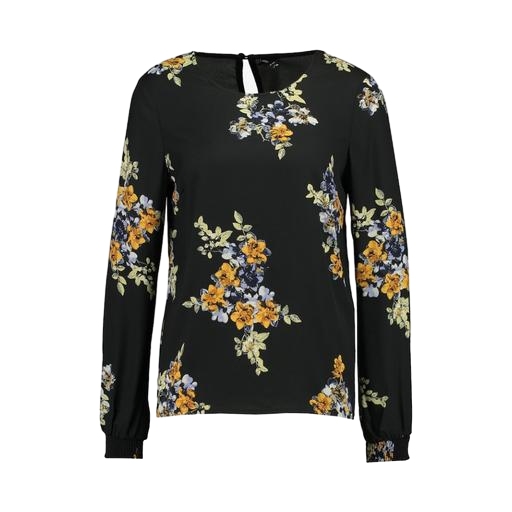
black petite printed top only macy, multicolor floral-print t-shirt only macy, black petite printed ruched-sleeve top only macy, white background